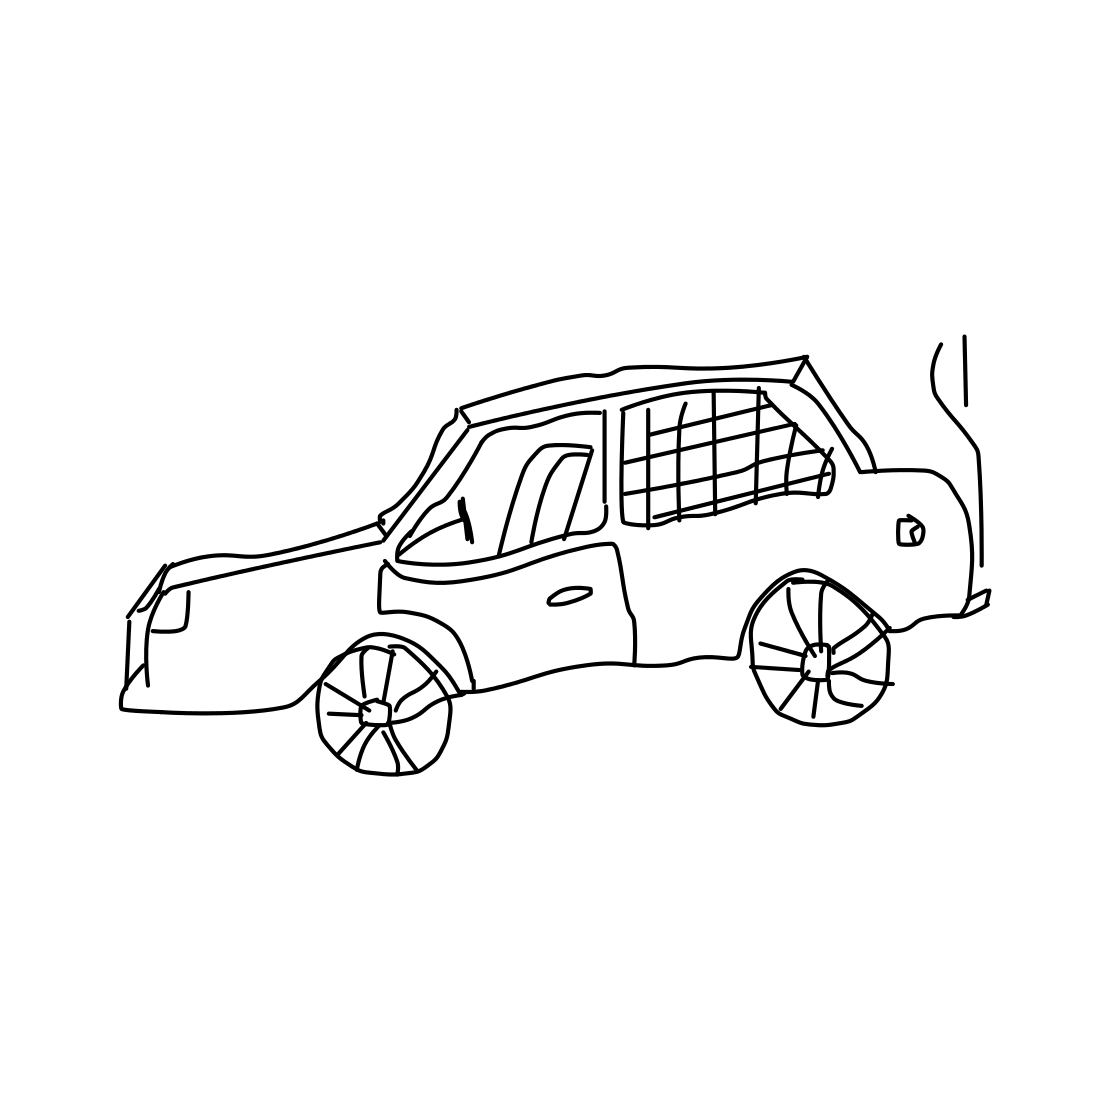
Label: race car